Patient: sex M, age 42
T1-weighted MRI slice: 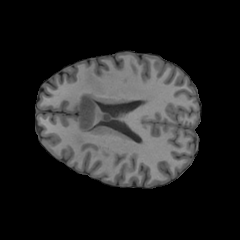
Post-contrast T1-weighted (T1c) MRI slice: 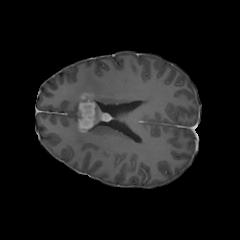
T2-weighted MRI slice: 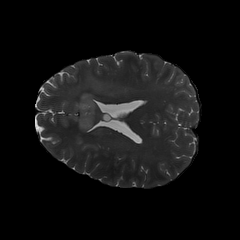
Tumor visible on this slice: yes
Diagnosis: Glioblastoma, IDH-wildtype
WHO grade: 4